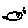
Label: fish